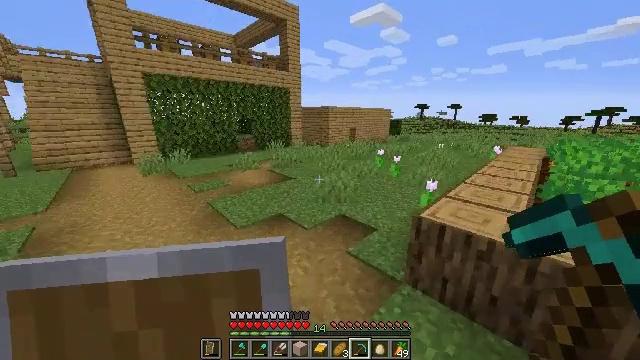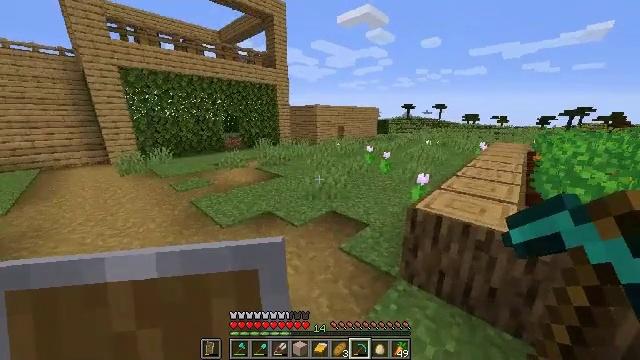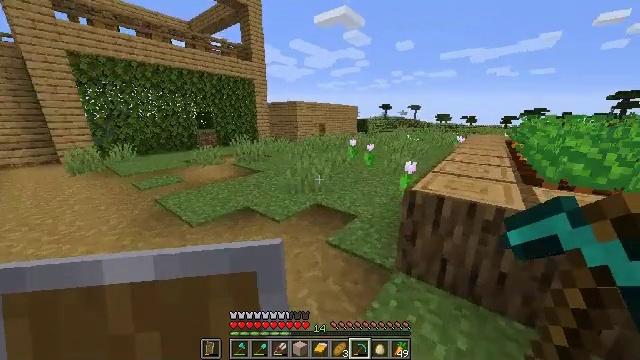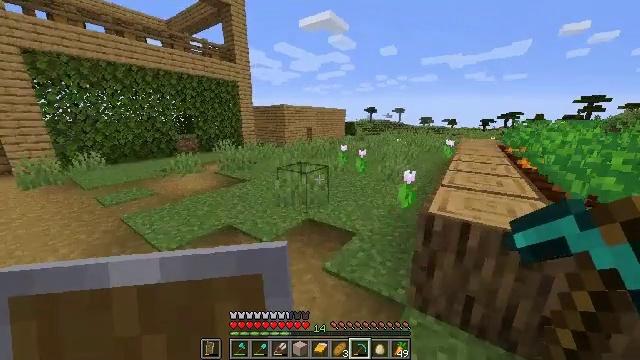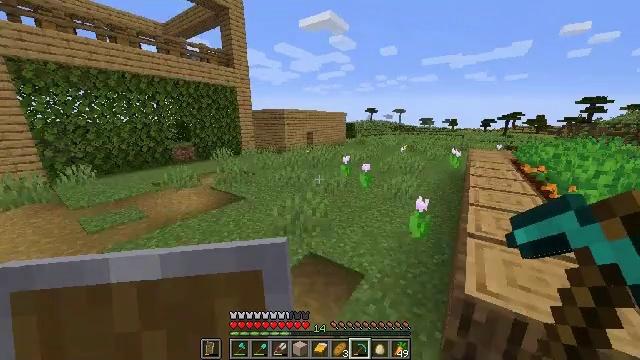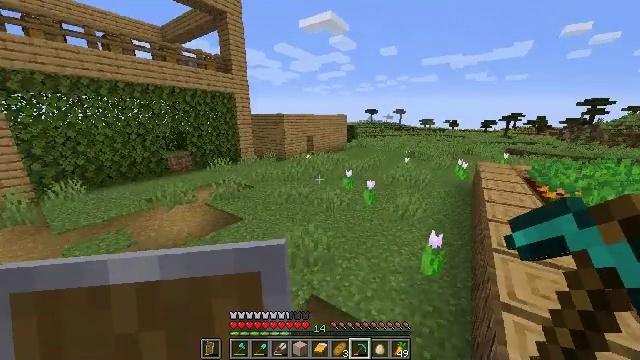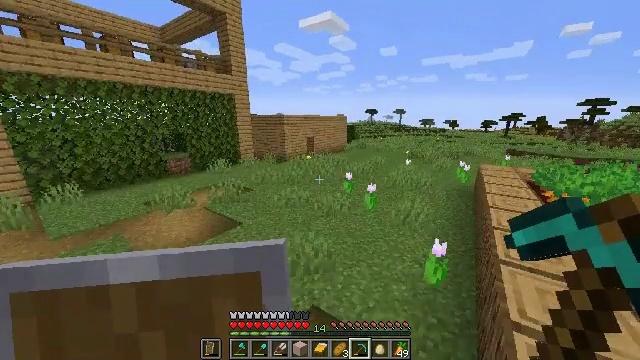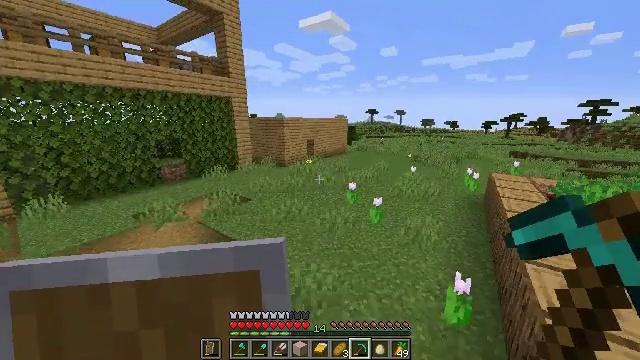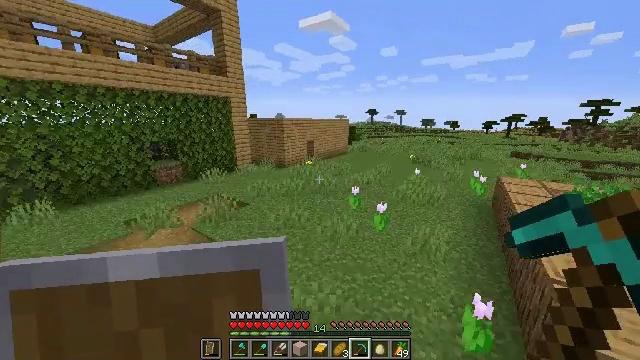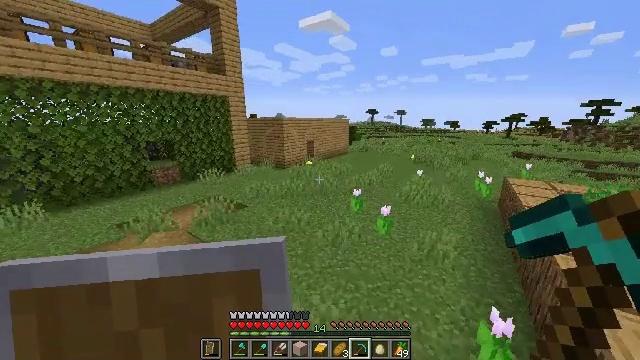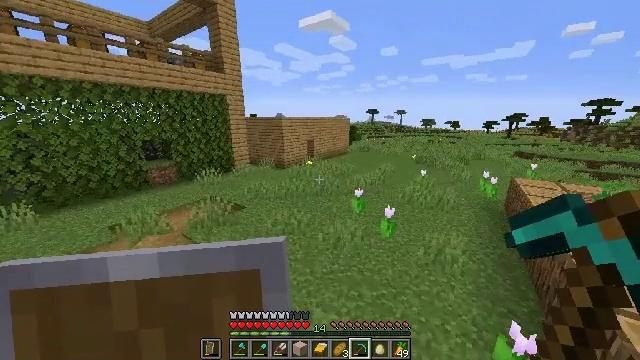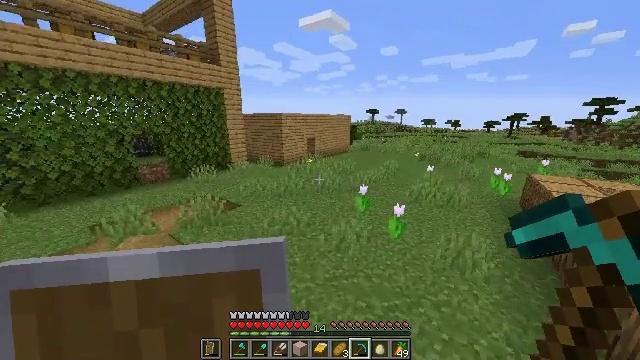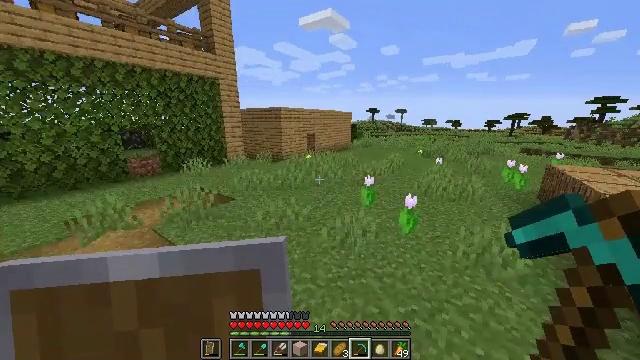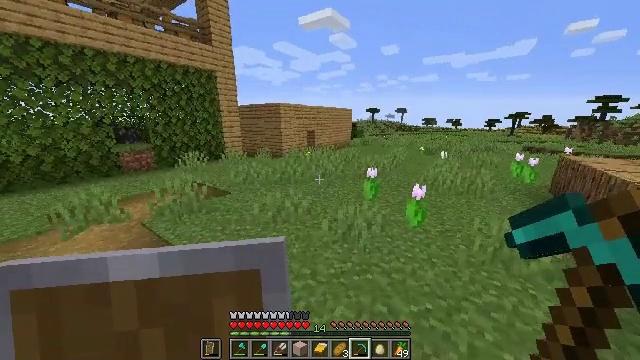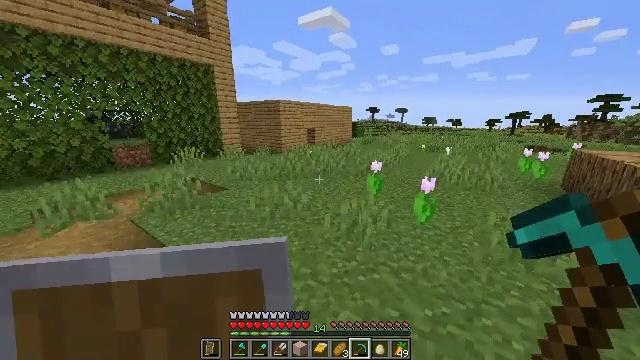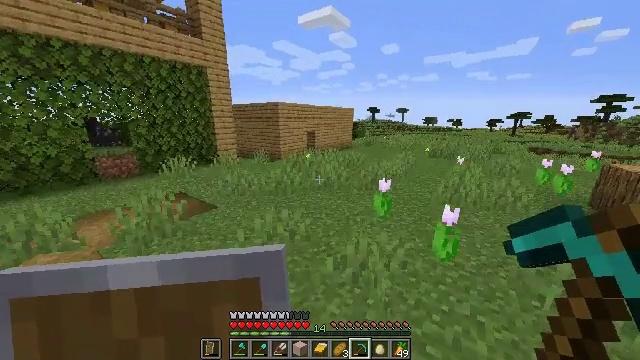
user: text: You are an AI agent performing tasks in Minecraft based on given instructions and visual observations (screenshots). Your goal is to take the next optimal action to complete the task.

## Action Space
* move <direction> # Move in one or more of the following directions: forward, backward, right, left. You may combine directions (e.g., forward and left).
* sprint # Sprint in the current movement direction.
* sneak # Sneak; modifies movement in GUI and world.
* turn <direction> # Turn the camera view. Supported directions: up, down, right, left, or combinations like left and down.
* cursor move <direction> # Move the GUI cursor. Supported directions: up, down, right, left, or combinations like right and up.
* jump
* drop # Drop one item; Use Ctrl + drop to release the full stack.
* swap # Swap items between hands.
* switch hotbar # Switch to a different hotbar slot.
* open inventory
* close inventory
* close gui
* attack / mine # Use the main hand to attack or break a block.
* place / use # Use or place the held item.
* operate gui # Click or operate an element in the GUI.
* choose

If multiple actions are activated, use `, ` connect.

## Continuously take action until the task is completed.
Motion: motion action
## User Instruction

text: Collect the oak door by breaking it.
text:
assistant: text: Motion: move forward, sprint, turn right, jump
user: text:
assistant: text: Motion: move forward, sprint, turn right, jump
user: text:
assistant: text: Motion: move forward, sprint, turn right, jump
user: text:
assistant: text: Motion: move forward, sprint, jump
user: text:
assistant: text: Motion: move forward, sprint, jump
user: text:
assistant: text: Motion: move forward, sprint, jump
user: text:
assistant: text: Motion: move forward, sprint, jump
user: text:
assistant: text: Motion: move forward, sprint, jump
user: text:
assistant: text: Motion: move forward, sprint, jump
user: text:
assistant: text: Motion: move forward, sprint, jump
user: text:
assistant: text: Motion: move forward, sprint, jump
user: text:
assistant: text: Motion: move forward, sprint, jump
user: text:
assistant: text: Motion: move forward, sprint, jump
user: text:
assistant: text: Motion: move forward, sprint, jump
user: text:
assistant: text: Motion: move forward, sprint, jump
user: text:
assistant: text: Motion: move forward, sprint, jump
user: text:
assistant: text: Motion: move forward, sprint, jump
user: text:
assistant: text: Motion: move forward, sprint, jump
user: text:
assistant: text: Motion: move forward, sprint, jump
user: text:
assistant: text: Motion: move forward, sprint, jump
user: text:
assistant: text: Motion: move forward, sprint, jump
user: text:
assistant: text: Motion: move forward, sprint, jump
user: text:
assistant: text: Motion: move forward, sprint, turn right, jump
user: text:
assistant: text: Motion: move forward, sprint, turn right, jump
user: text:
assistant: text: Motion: move forward, sprint, turn right, jump
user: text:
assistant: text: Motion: move forward, sprint, jump
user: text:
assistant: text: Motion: move forward, sprint, jump
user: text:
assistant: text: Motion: move forward, sprint, jump
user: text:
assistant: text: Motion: move forward, sprint, jump
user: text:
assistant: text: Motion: move forward, sprint, jump